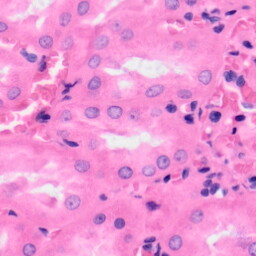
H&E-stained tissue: Kidney